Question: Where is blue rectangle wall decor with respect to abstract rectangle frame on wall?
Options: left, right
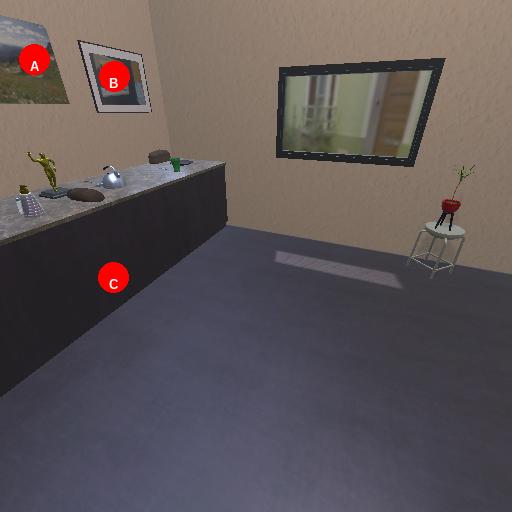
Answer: left